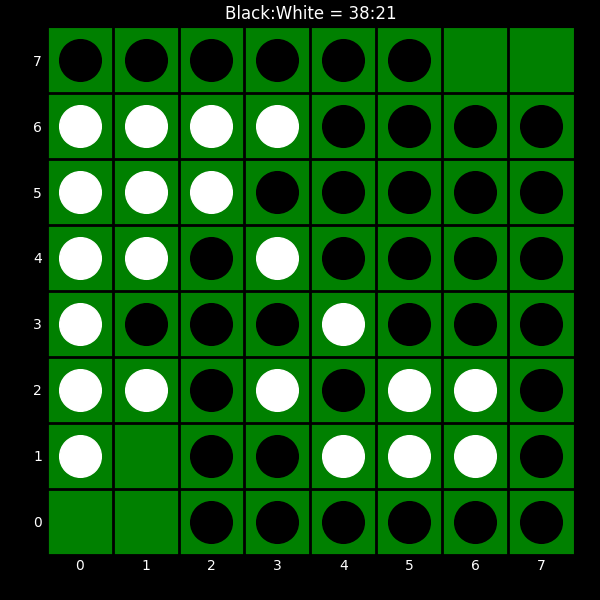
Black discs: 38
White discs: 21